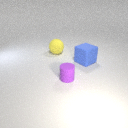
small purple rubber cylinder in front of large yellow rubber sphere